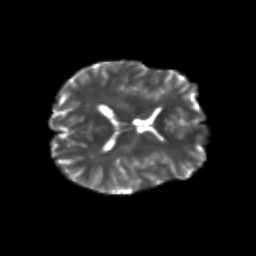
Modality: T2w
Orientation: axial
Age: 23
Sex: male
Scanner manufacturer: siemens
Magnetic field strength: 3 T
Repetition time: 3.5 s
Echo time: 0.104 s